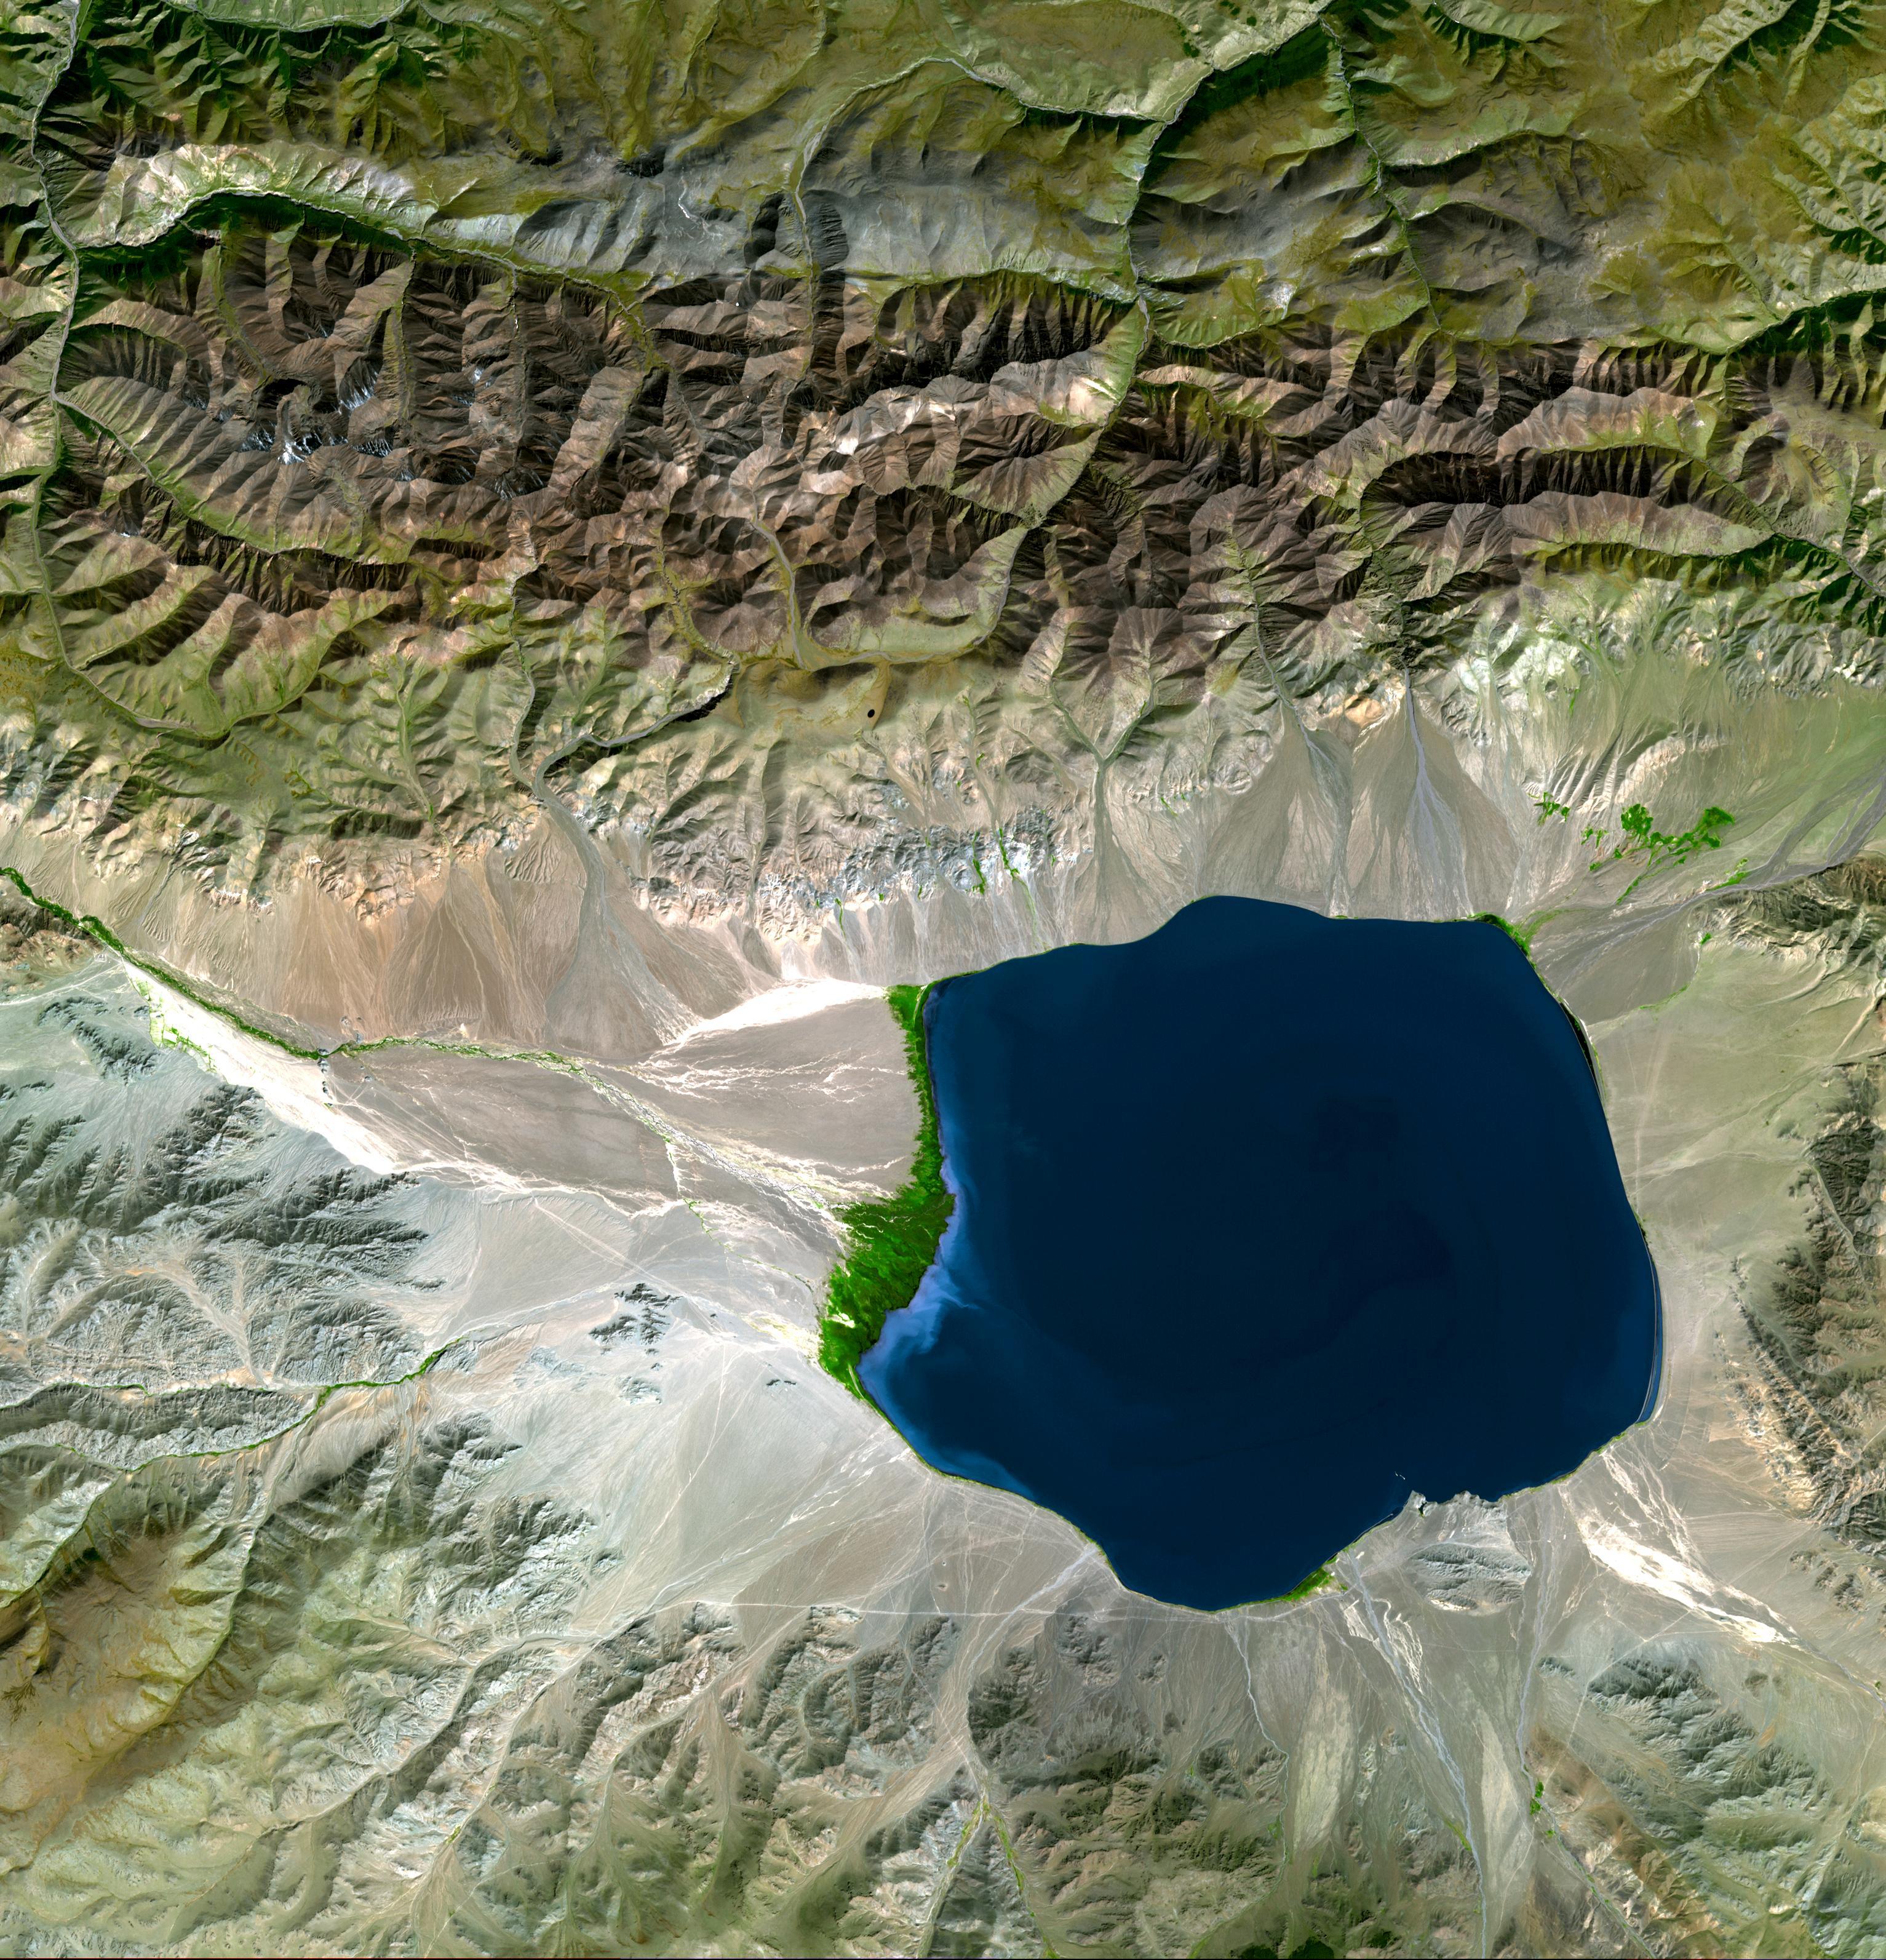
Uvs Nuur, Mongolia Earth, Terra